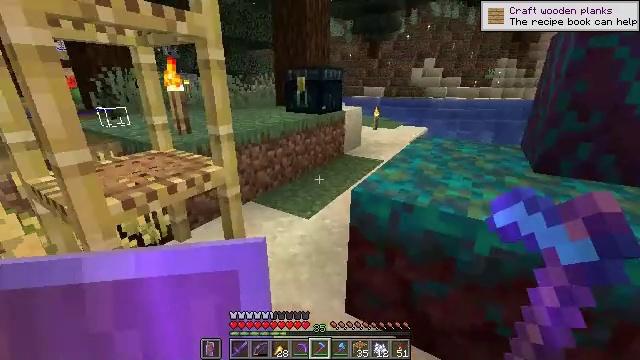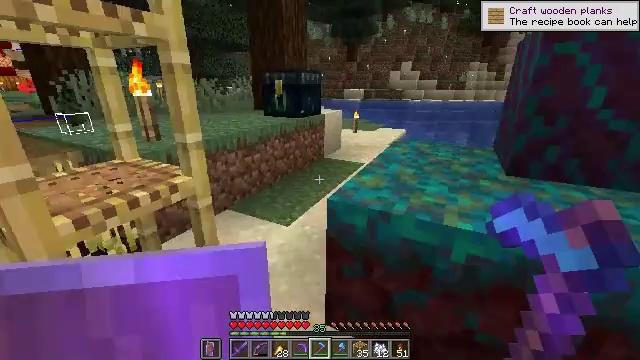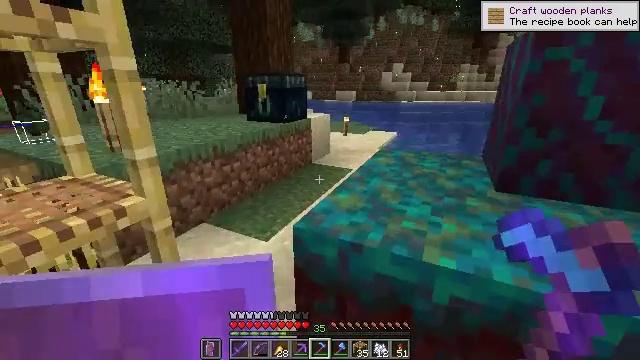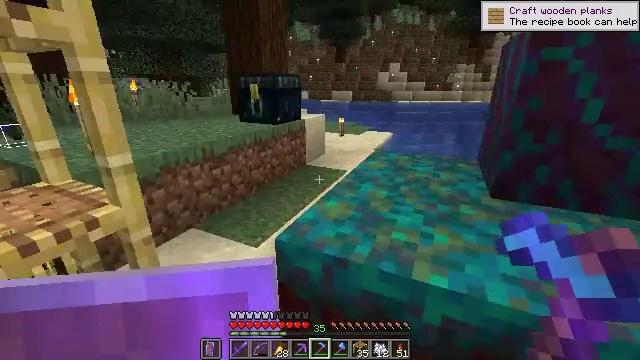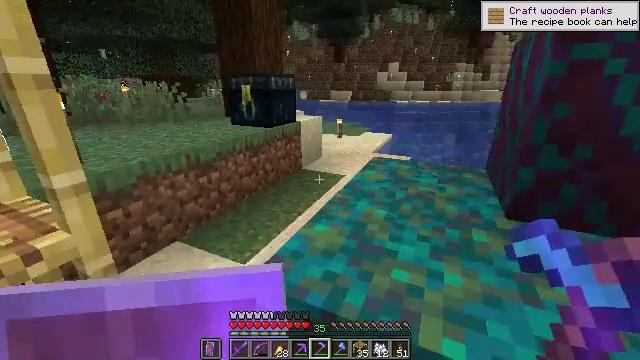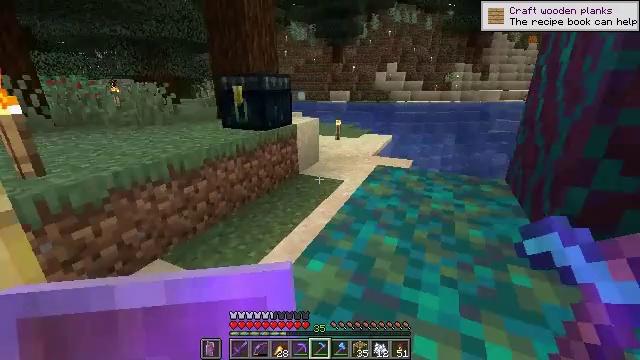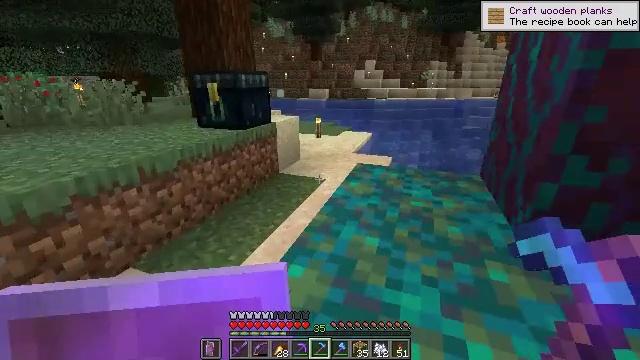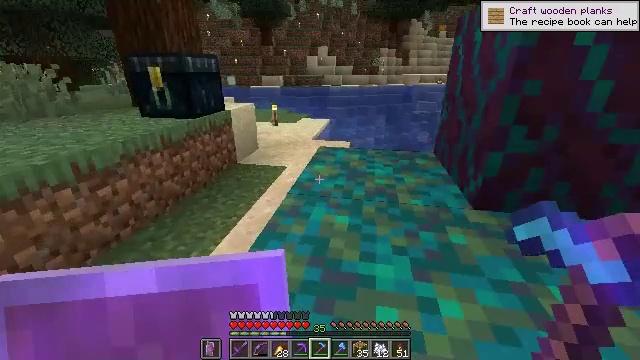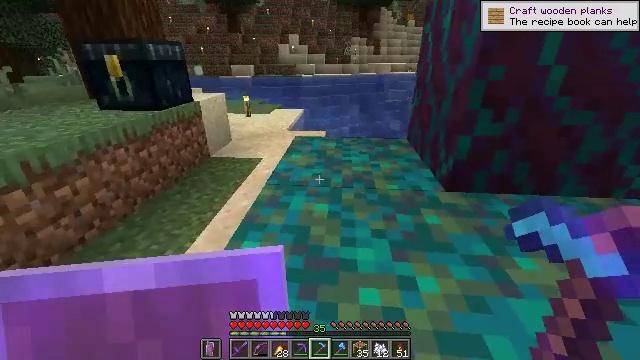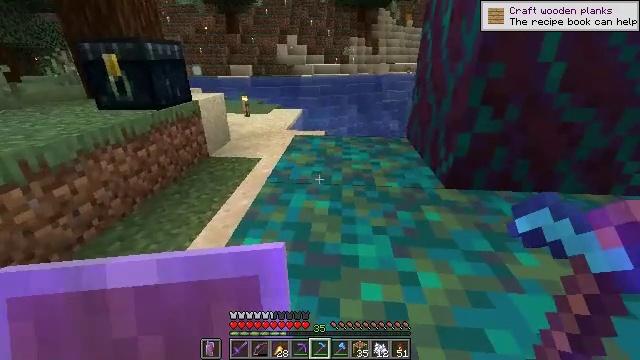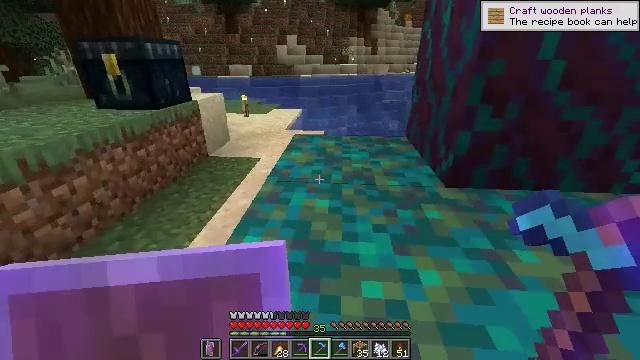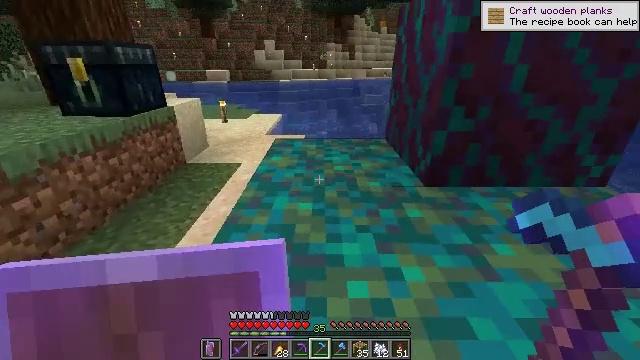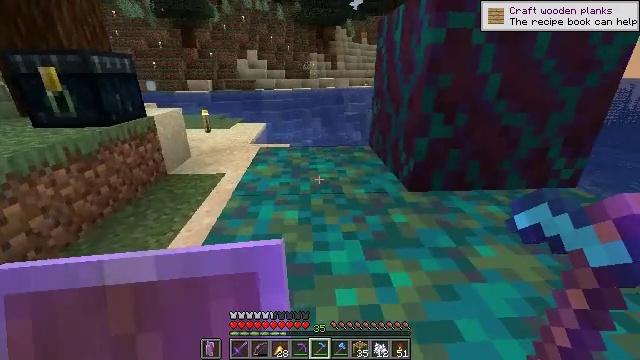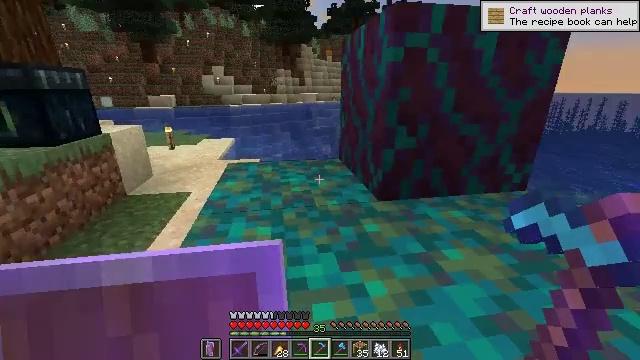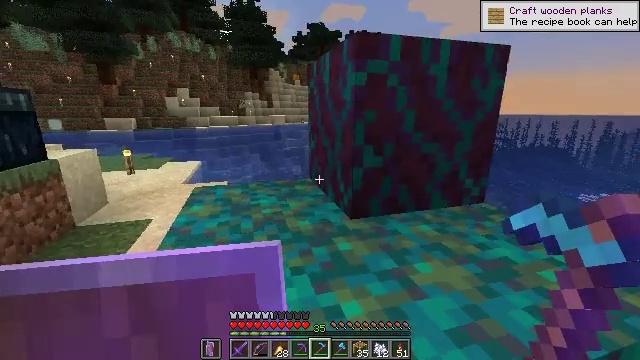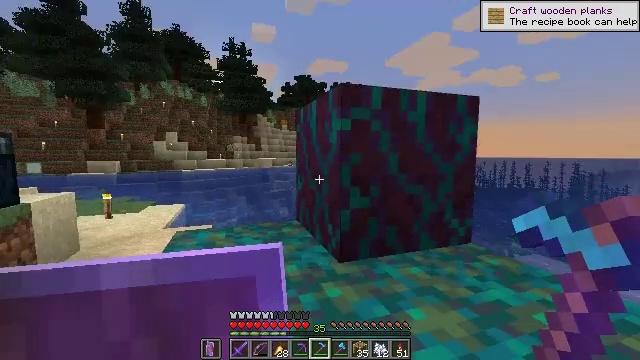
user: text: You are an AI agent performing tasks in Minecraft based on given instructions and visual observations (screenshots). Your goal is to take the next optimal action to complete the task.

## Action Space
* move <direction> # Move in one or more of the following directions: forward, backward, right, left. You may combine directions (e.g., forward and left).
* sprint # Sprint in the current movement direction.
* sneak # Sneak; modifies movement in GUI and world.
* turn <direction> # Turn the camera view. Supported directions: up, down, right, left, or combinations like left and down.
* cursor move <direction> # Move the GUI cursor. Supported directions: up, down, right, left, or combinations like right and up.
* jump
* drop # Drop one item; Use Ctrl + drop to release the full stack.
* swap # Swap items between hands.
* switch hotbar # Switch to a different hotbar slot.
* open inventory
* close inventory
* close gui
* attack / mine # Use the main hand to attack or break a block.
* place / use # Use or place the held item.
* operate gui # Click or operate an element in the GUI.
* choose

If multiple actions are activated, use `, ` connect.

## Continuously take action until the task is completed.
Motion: motion action
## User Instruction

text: Chop down the warped stem from the warped forest.
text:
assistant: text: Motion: move forward and move right, turn right
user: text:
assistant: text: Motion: move forward and move right, turn right
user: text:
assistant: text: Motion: move forward
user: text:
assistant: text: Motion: move forward
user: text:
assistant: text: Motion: move forward
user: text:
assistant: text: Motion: turn right
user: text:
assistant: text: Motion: turn right and down
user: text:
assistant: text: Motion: turn right and down
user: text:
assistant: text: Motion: no_op
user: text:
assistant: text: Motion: no_op
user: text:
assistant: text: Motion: turn right
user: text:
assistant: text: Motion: turn right and up
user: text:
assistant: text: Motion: turn right and up
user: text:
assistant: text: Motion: turn right and up
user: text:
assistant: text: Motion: turn right and up
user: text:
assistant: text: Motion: turn right and up
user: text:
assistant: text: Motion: turn right and up
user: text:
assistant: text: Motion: turn right and up
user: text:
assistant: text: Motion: turn up
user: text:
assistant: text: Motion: no_op
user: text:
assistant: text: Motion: no_op
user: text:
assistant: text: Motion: move right, turn left
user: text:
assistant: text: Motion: move right, turn left and down
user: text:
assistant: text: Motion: move right, turn left and down
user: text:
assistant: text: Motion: move right, turn left and down
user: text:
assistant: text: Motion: move right, turn left and down
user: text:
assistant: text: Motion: move right, turn down
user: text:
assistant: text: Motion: turn down
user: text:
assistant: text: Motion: turn down
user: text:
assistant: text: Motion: no_op